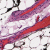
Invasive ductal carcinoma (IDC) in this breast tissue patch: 0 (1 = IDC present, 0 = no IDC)